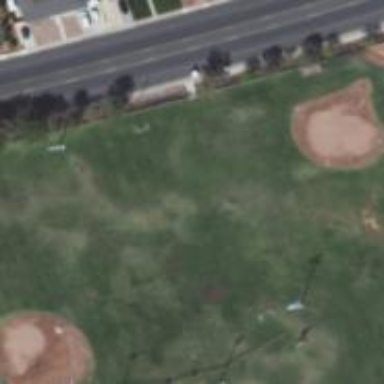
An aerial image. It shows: Baseball pitch for leisure land activities.